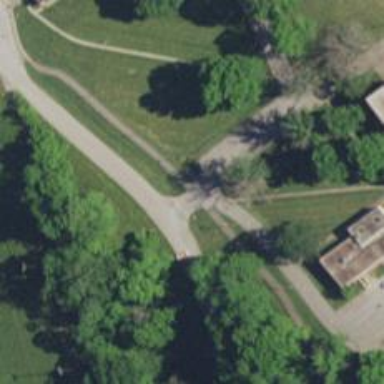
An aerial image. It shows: Unmarked crossing on cycleway.